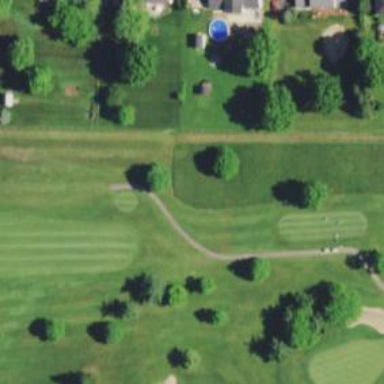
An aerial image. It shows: Path for both roads and golfers.